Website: home-depot
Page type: account-dashboard
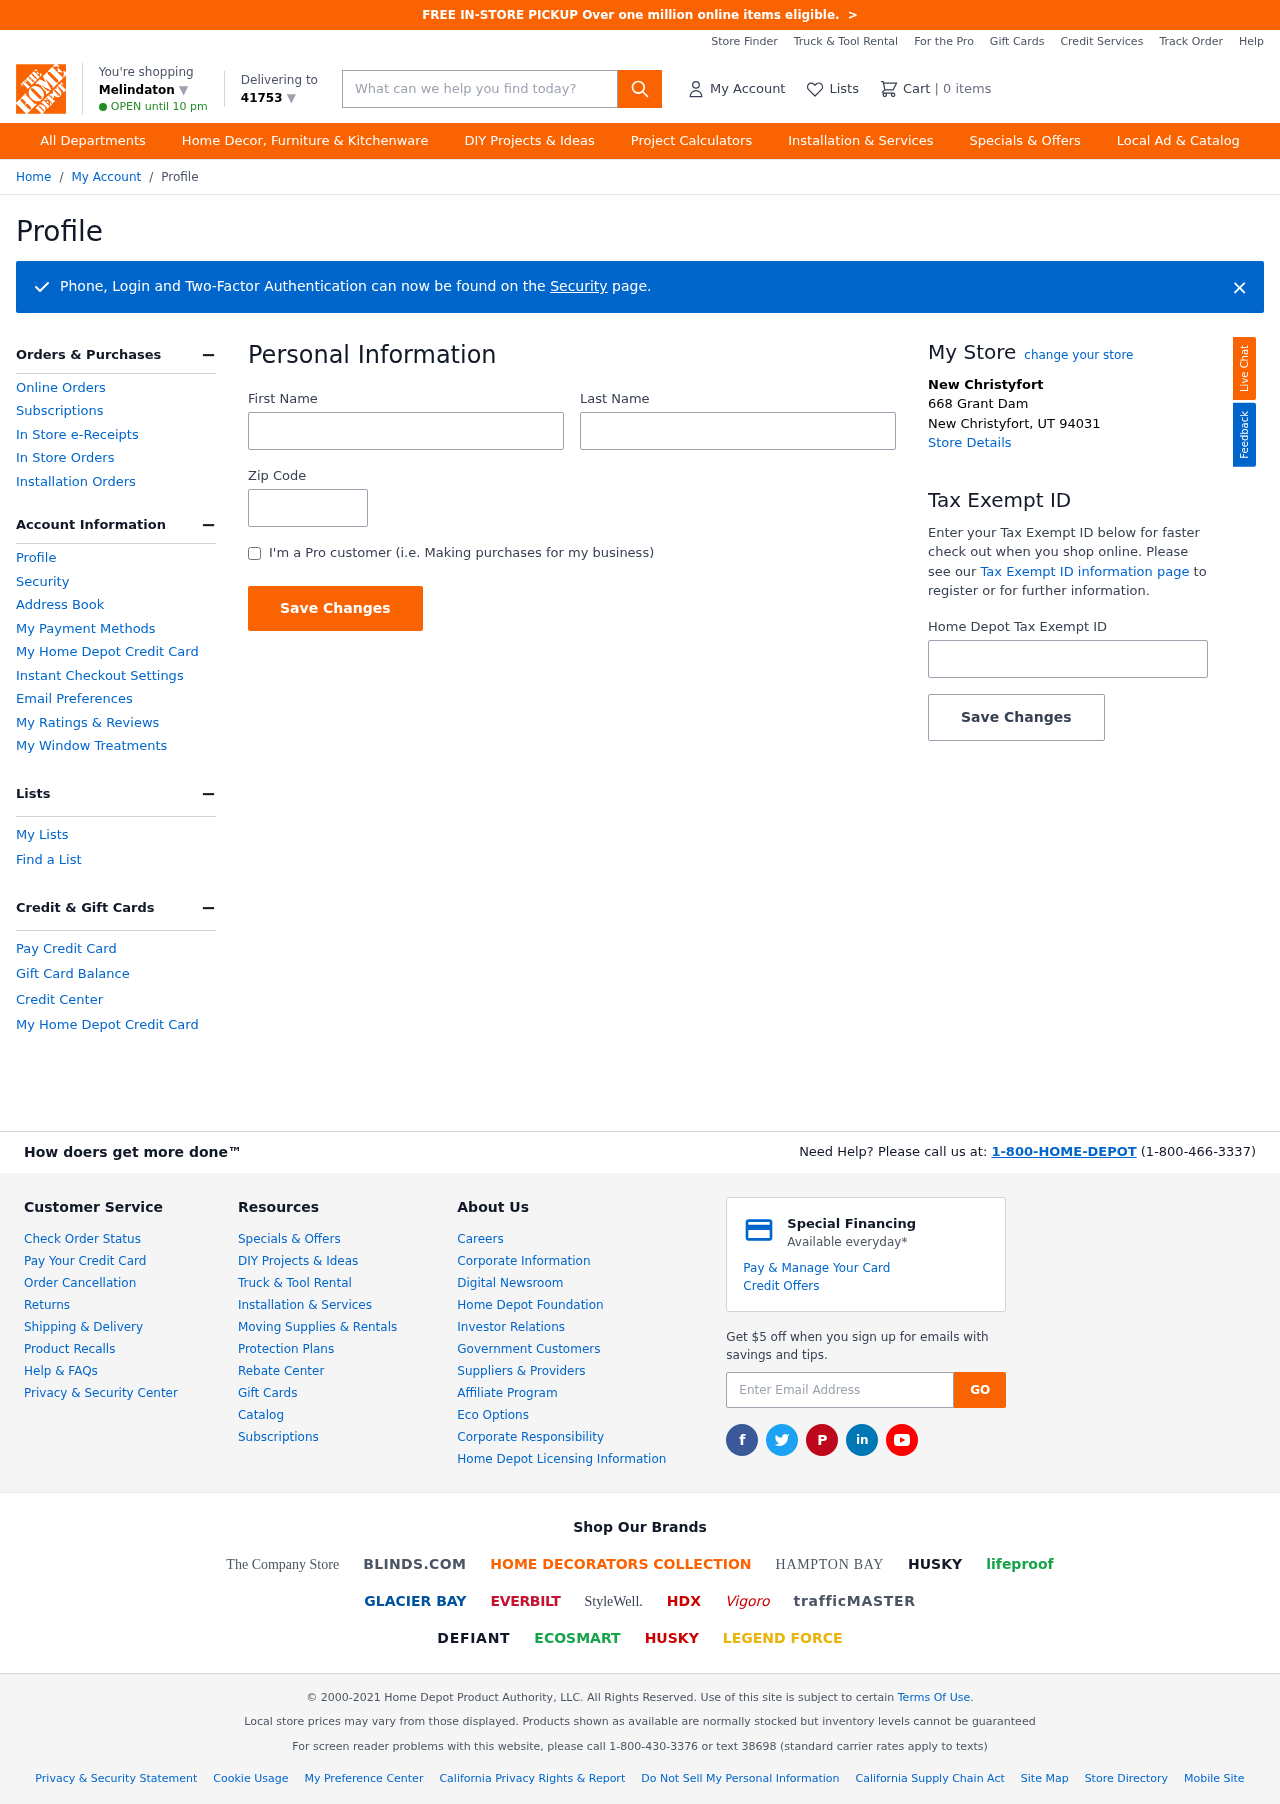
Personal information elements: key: PII_CITY
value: Melindaton ▼
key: PII_FIRSTNAME
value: Jessica
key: PII_LASTNAME
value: Becker
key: PII_LOCATION1_CITY
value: New Christyfort
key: PII_LOCATION1_CITY_STATE_ZIP
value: New Christyfort, UT 94031
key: PII_LOCATION1_STREET
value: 668 Grant Dam
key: PII_POSTCODE
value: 41753 ▼
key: PII_POSTCODE
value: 41753
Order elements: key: ORDER_NUM_ITEMS
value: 0
Search elements: key: HEADER_SEARCH
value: What can we help you find today?